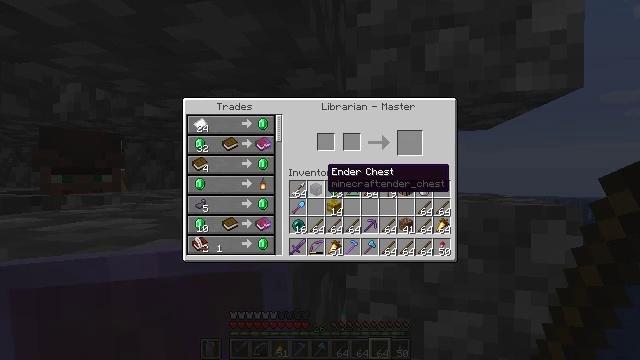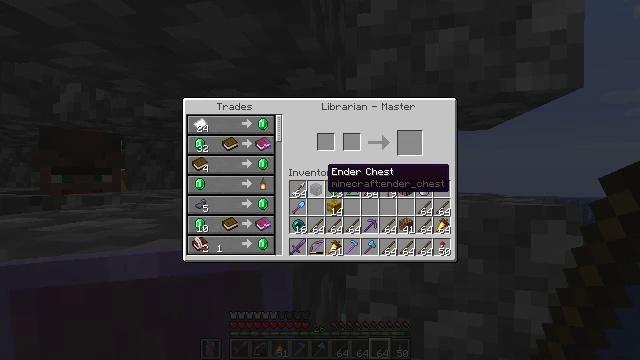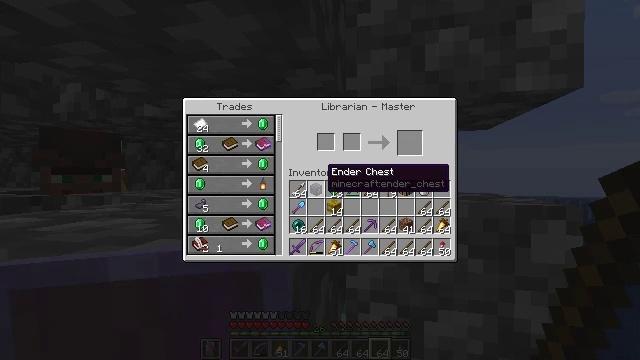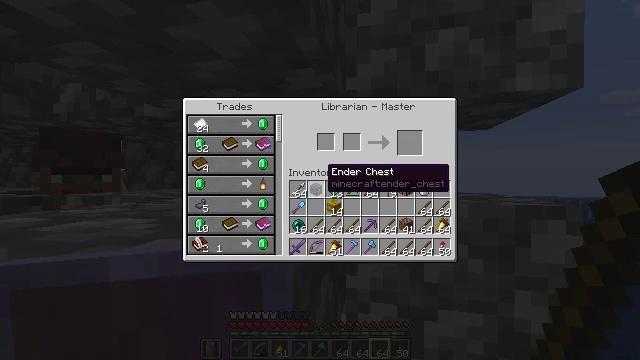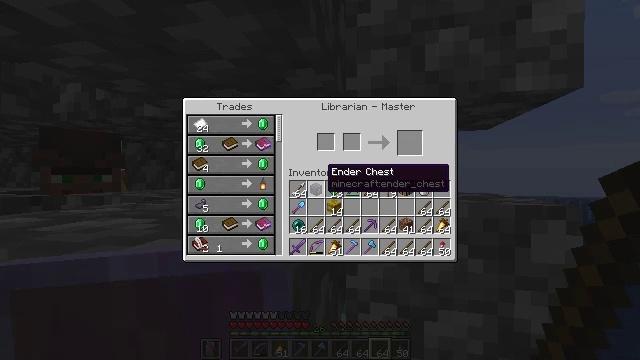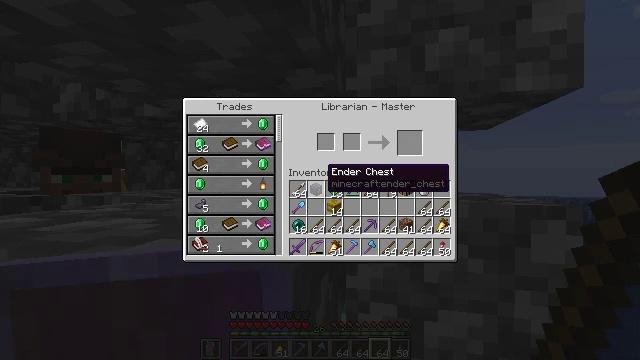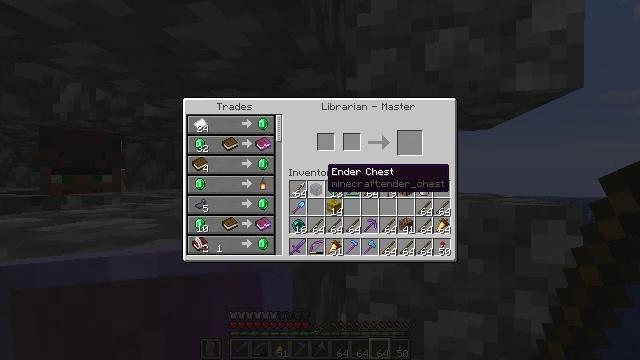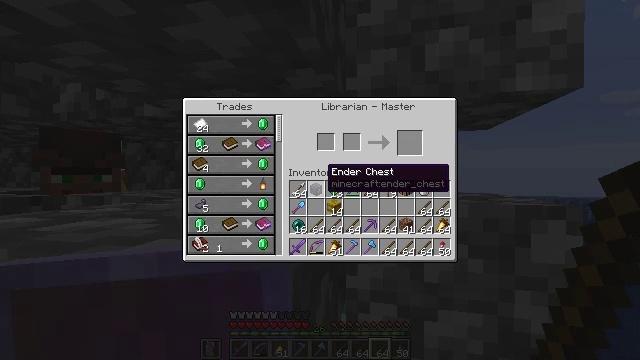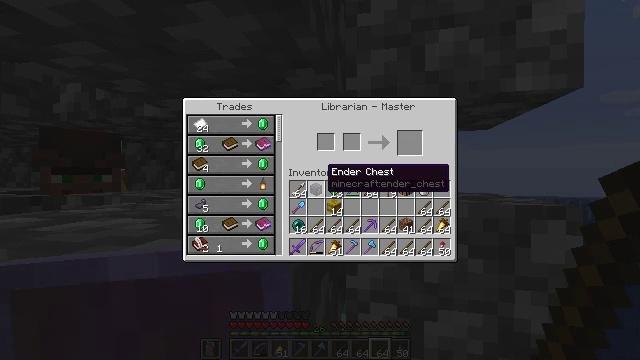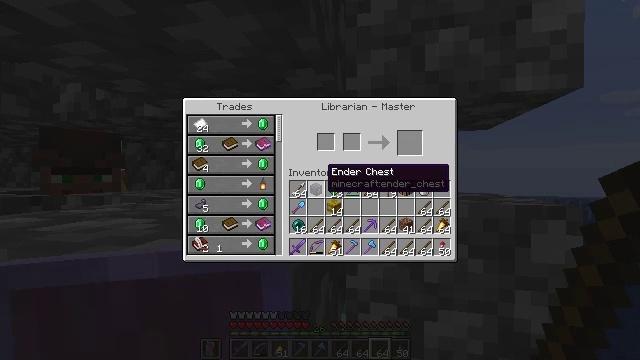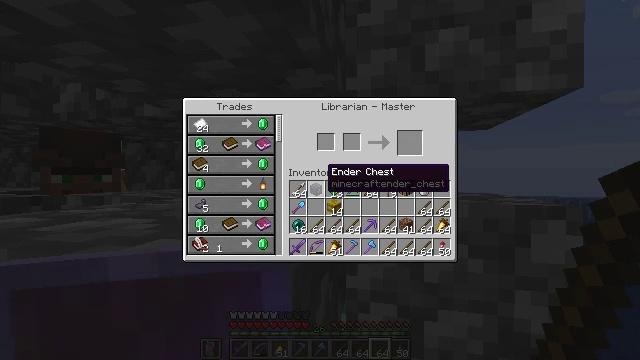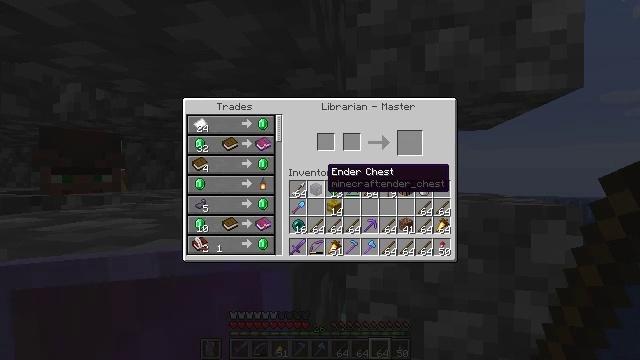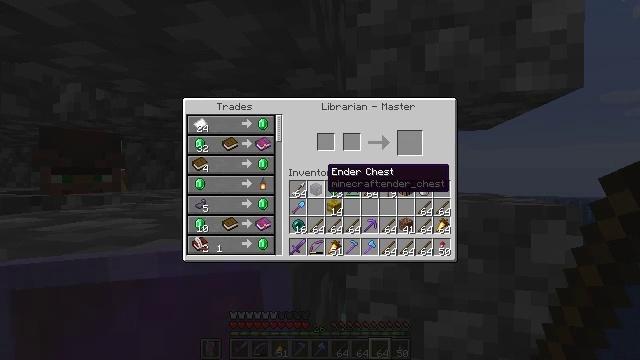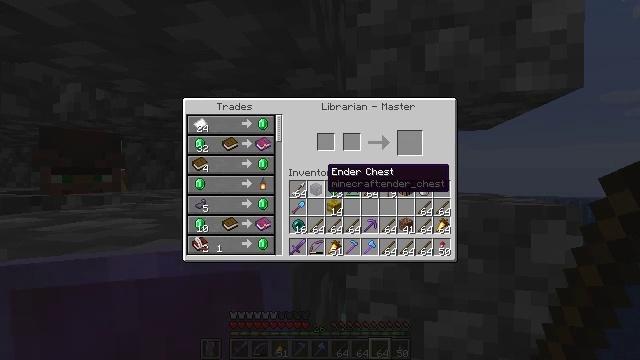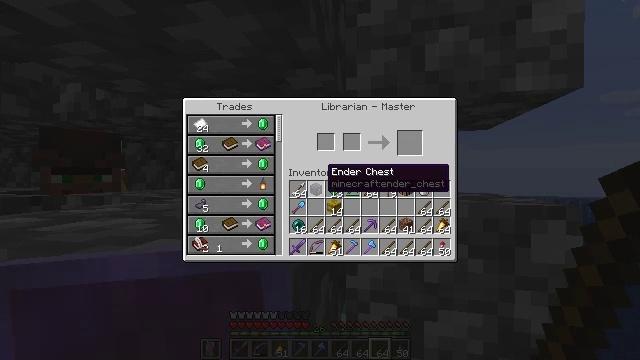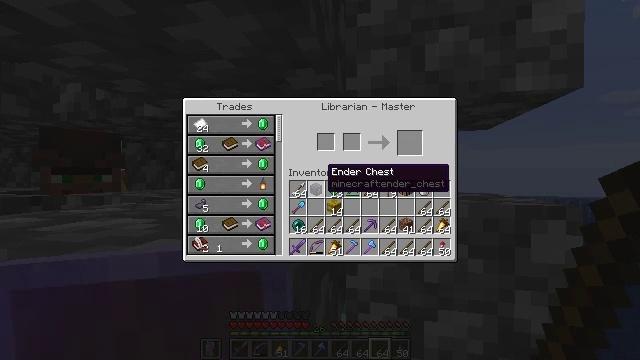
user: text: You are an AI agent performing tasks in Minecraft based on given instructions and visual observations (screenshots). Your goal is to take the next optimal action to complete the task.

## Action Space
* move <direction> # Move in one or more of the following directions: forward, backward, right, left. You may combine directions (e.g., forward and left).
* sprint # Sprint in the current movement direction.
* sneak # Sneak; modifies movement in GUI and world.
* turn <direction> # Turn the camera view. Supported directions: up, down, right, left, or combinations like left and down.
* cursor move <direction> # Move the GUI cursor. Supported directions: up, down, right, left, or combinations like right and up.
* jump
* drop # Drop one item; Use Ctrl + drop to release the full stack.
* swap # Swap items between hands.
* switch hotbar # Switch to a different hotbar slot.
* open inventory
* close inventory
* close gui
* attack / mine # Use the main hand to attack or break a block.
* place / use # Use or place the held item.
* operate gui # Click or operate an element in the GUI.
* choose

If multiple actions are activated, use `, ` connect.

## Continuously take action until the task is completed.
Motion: motion action
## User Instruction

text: craft item air
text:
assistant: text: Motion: no_op
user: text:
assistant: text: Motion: no_op
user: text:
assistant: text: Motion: no_op
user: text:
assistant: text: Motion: no_op
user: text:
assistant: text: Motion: no_op
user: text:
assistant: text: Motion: no_op
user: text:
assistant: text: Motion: no_op
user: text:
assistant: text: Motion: no_op
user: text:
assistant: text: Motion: no_op
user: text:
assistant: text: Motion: no_op
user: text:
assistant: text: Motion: no_op
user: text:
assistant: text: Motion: no_op
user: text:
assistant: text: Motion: no_op
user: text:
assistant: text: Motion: no_op
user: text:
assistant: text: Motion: no_op
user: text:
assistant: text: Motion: no_op
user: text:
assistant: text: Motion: no_op
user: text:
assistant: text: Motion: no_op
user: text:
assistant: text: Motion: no_op
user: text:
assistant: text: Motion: no_op
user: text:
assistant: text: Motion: no_op
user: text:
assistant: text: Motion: no_op
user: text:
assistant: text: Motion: no_op
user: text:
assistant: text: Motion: no_op
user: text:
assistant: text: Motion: no_op
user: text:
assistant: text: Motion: no_op
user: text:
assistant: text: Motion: no_op
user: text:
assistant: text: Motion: no_op
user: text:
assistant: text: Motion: no_op
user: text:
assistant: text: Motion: no_op